Question: First of all, Excuse me as you may have seen that question before, but I've already tried the solutions around here. but it's not matching with my need.
I have two tables. one of them for sales section agents, other for technical support agents.
I need to SUM the values of Received calls in both sections per day.
My Table Structure and sample data:
<URL>
[
example : date column will remain as is, Received column = sales.received + tech.received , sales.answered + tech.answered
I came through this :
'''
SELECT
(SELECT SUM('Received_Calls') FROM sales) + (SELECT SUM('Received_Calls') FROM tech
) FROM DUAL
'''
But it's showing the total only.. without showing the daily calculation for every day.
expected outcome:
'''
---------------------------------------------
Date | Received | Answered | Abandoned
---------------------------------------------
|2014-11-14| 8406 | 8363 | 43
|2014-11-15| 9909 | 9792 | 116
---------------------------------------------
'''
and there is no certain dates available on a table without the other, every day's date is available on both tables with no exceptions.
any help? Thanks :)
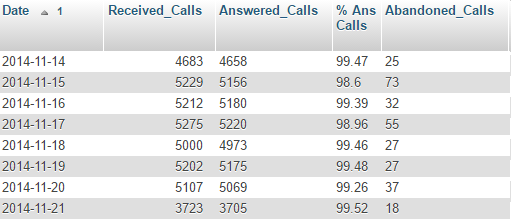
Answer: Assuming the dates are unique (per table), you can join according to it and just add the appropriate values:
'''
SELECT s.'date',
s.received_calls + t.received_calls AS received,
s.answered_calls + t.answered_calls AS answered,
s.abandoned_calls + t.abandoned_calls AS abandoned
FROM sales s
JOIN tech t ON s.'date' = t.'date'
'''